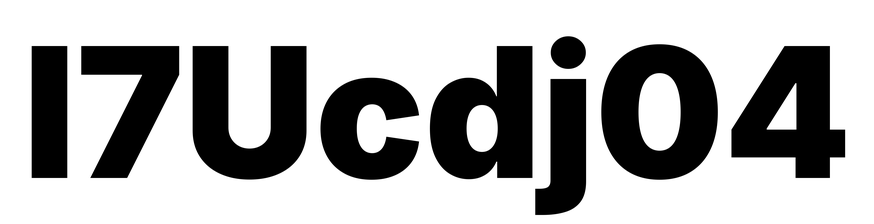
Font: Inter_Black